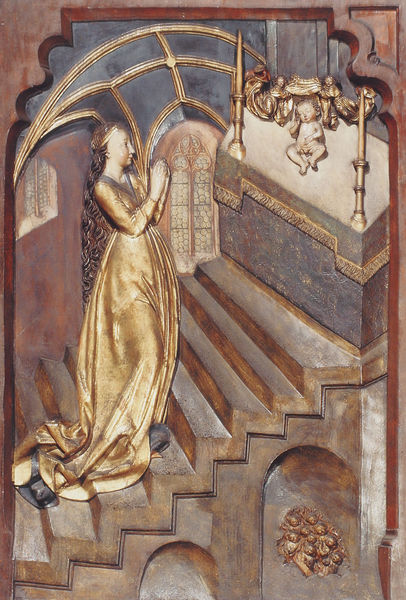
Titel: Krakau, Pfarrkirche Maria Himmelfahrt (Marienkirche), Hochaltar
Künstler: Veit Stoß
Standort: Krakau (Kraków), Marienkirche (EU - PL)
Schlagwörter: hand, fenster, frau, haar, holz, kleid, jung, kirche, gewand, gold, haare, kind, gotik, relief, schleppe, treppe, treppen, bett, kerzen, stufen, bögen, arkade, gewölbe, beten, gebet, altar, kerzenleuchter, jesus, rundbögen, maria, anbetung, päße